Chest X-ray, PA view. Patient: 32 years old, sex M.
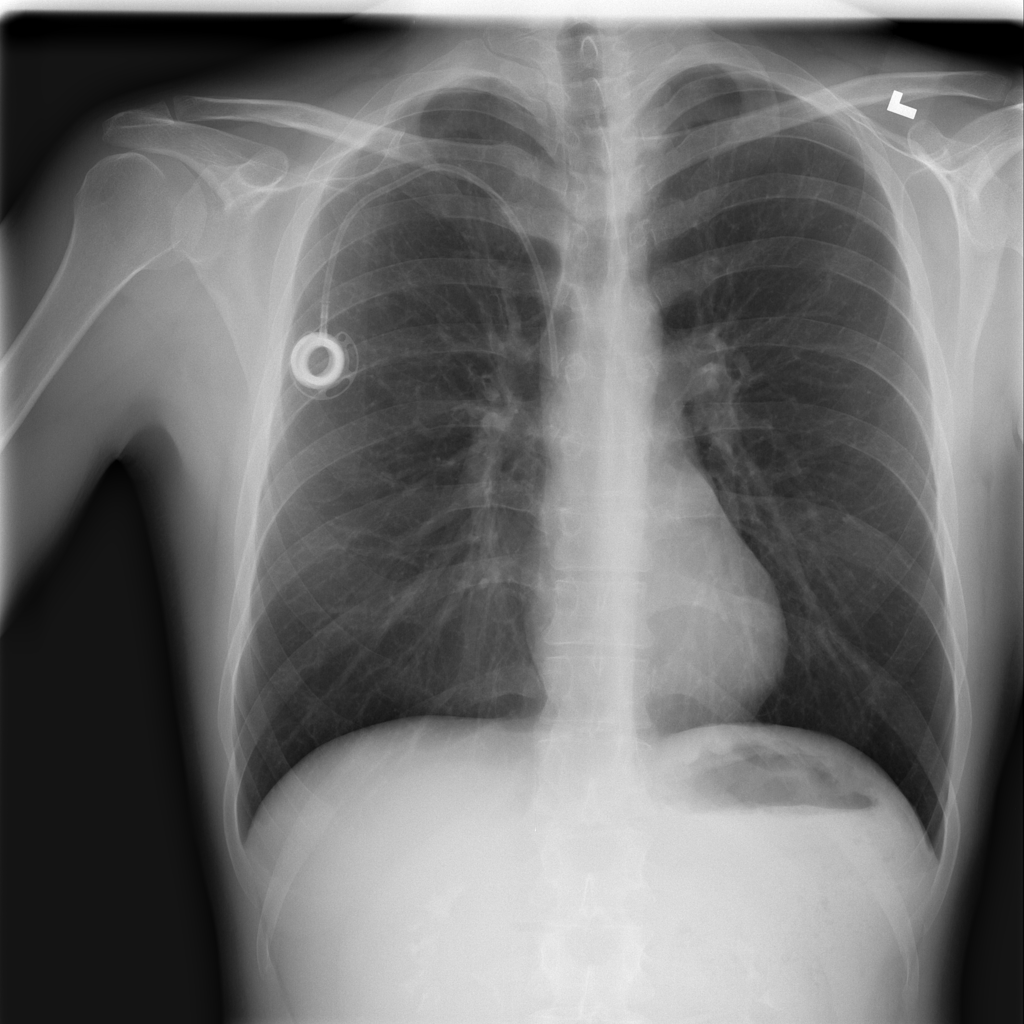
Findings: Infiltration